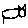
Label: cat